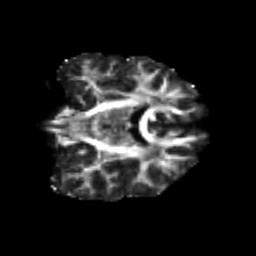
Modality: FA
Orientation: coronal
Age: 29
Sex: male
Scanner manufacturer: siemens
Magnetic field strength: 3 T
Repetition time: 3.5 s
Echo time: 0.125 s